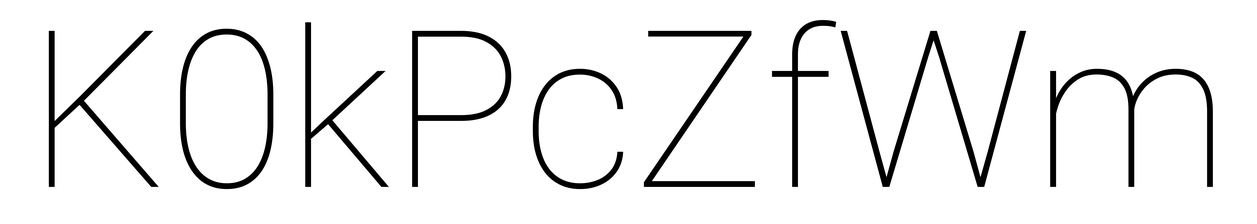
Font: Roboto_Thin